Question: I'm attempting to set up autolayout for a paging scroll view with a dynamic number of pages (one primary subview per page). My view hierarchy is set up as follows:
'''
Main view
Scroll view
UIView (fits content)
TutorialSubview
...
'''
After adding all the views to an array, I have the following code to dynamically generate constraints:
'''
self.iphoneSVContentWConstr.constant = (self.subVWidth * self.contentSV.frame.size.width);
NSMutableDictionary *views = [NSMutableDictionary new];
NSLayoutFormatOptions formatForVert = (NSLayoutFormatAlignAllTop | NSLayoutFormatAlignAllBottom);
NSMutableString *format = [NSMutableString stringWithString:@"|"];
int idx = 0; for (UIView *v in self.viewArr) {
NSString *key = [NSString stringWithFormat:@"View%i", idx];
[views setObject:v forKey:key];
[format appendFormat:@"[%@(%.f)]", key, self.subVWidth];
idx++;
}
[format appendString:@"|"];
NSLog(@"%@", format);
//Update the content view
[self.iphoneSVContent addConstraints:[NSLayoutConstraint constraintsWithVisualFormat:format options:formatForVert metrics:nil views:views]];
[self.contentSV layoutIfNeeded];
'''
This ends up outputting:
'''
|[View0(320)][View1(320)][View2(320)][View3(320)]|
'''
Which seems correct. However, I'm getting the following errors thrown:
'''
Unable to simultaneously satisfy constraints.
Probably at least one of the constraints in the following list is one you don't want. Try this: (1) look at each constraint and try to figure out which you don't expect; (2) find the code that added the unwanted constraint or constraints and fix it. (Note: If you're seeing NSAutoresizingMaskLayoutConstraints that you don't understand, refer to the documentation for the UIView property translatesAutoresizingMaskIntoConstraints)
(
"<NSLayoutConstraint:0x17409f1d0 H:[UIView:0x174197c40(102400)]>",
"<NSLayoutConstraint:0x1742811d0 H:|-(0)-[TutorialSubview:0x1743a1960] (Names: '|':UIView:0x174197c40 )>",
"<NSLayoutConstraint:0x170287490 H:[TutorialSubview:0x1743a1960(320)]>",
"<NSLayoutConstraint:0x1702873f0 H:[TutorialSubview:0x1743a1960]-(0)-[TutorialSubview:0x1743a3100]>",
"<NSLayoutConstraint:0x1702871c0 H:[TutorialSubview:0x1743a3100(320)]>",
"<NSLayoutConstraint:0x1702872b0 H:[TutorialSubview:0x1743a3100]-(0)-[TutorialSubview:0x1743a3480]>",
"<NSLayoutConstraint:0x170287210 H:[TutorialSubview:0x1743a3480(320)]>",
"<NSLayoutConstraint:0x170286fe0 H:[TutorialSubview:0x1743a3480]-(0)-[TutorialSubview:0x1703a31e0]>",
"<NSLayoutConstraint:0x170287080 H:[TutorialSubview:0x1703a31e0(320)]>",
"<NSLayoutConstraint:0x170286f40 H:[TutorialSubview:0x1703a31e0]-(0)-| (Names: '|':UIView:0x174197c40 )>"
)
Will attempt to recover by breaking constraint
<NSLayoutConstraint:0x170286fe0 H:[TutorialSubview:0x1743a3480]-(0)-[TutorialSubview:0x1703a31e0]>
'''
I have the following constraints set up on 'self.iphoneSVContent' (the view they're all being added to within the scroll view):

At this point, I'm just unsure as to what's causing the issue. Any insight is much appreciated!
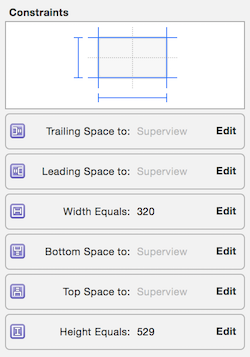
Answer: The problem seems to be the first constraint you are changing the constant
'''
self.iphoneSVContentWConstr.constant = (self.subVWidth * self.contentSV.frame.size.width);
'''
The value for the view's width you set with this constraint (which is 102400, from the conflicting constraints output) is not the same as 4* 320 (which is the width of the views inside it).
If the width of the UIView inside the scrollview is defined completely by the number of subviews it has inside (which already have defined width), you should not need this constraint 'self.iphoneSVContentWConstr', because you have enough constraints for the width to be calculated unambiguously.
If you still want to keep this width constraint, make sure you set the constant to the correct value, with something like:
'''
self.iphoneSVContentWConstr.constant = (self.subVWidth * self.viewArr.count);
'''
I suppose the width/height of the scrollview you set in the storyboard. That should be enough for it to work and for the constraints to not crash anymore.
I really liked the way you constructed the visual format string! Cool :)
Let me know how it went. Good luck!